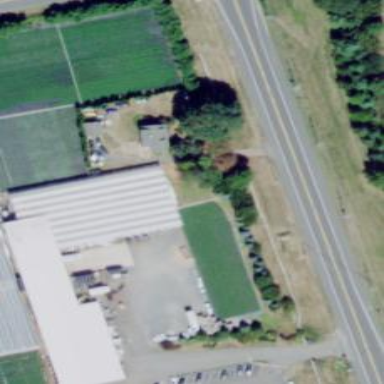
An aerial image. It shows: Greenhouse.